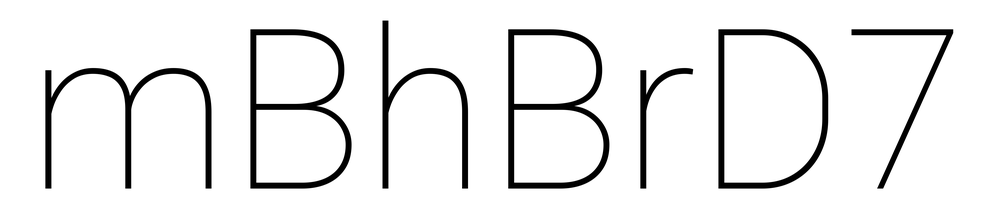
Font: Roboto_Thin